Question: If I press 'Send ' without choosing a file, it'll say "No file selected." in a little Bootstrap warning alert but it seems to break all future alerts like file uploaded or file already exists on disk.
If I make an error alert like file already on disk, it'll work and won't break future alerts (meaning it won't stop alerts that popup in the future from showing).
So, why is the "No file selected" alert breaking other alerts?
In this clip, you can see me trying to make more than one of that alert but it just doesn't want to.

Here is my ejs file:
'''
<!DOCTYPE html>
<html lang="en">
<head>
<meta charset="utf-8">
<meta name="viewport" content="width=device-width, initial-scale=1">
<title>Androp</title>
<link href="https://cdn.jsdelivr.net/npm/bootstrap@5.2.0/dist/css/bootstrap.min.css" rel="stylesheet"
integrity="sha384-gH2yIJqKdNHPEq0n4Mqa/HGKIhSkIHeL5AyhkYV8i59U5AR6csBvApHHNl/vI1Bx" crossorigin="anonymous">
</head>
<body>
<div class="container-fluid">
<p>
<h1>Androp - Send to [...] MBP</h1>
</p>
<div class="input-group mb-3">
<button class="btn btn-outline-primary" type="button" onclick="send()">Send </button>
<input type="file" class="form-control" id="fileSelector">
</div>
<div id="alerts"></div>
<div class="text-center">
<div id="spinny" class="spinner-border" style="width: 3rem; height: 3rem; visibility: hidden;"></div>
</div>
</div>
<script src="/socket.io/socket.io.js"></script>
<script>
const socket = io()
const engine = socket.io.engine
let maxSize = 0
let sending = false
socket.on("disconnect", (reason) => {
alert('Disconnected from laptop! Check your internet or refresh the page. (${reason})', "warning")
})
engine.on("close", reason => {
console.log(reason)
})
socket.emit("getMaxSize", (size) => {
return maxSize = size
})
const alert = (message, type) => {
const wrapper = document.createElement('div')
wrapper.innerHTML = [
'<div class="alert alert-${type} fade show" role="alert">',
' <div>${message}</div>',
'</div>'
].join('')
document.getElementById("alerts").append(wrapper)
return bootstrap.Alert.getOrCreateInstance(wrapper)
}
function send() {
if (sending) {
return false
}
sending = true
const file = document.getElementById("fileSelector").files[0] || false
function close(alert) {
setTimeout(() => {
alert.close()
}, 3500)
}
if (!file) { return close(alert("No files to upload.", "warning")) }
if (file.size >= maxSize) { return close(alert('File is bigger than ${Math.round(maxSize / (1024 ** 2))} MB', "danger")) }
document.getElementById("spinny").style.visibility = 'visible'
socket.timeout(10000).emit("upload", file, file.name, file.size, (err, status) => {
if(err) {
return close(alert("Could not contact laptop within 10s, laptop might be in sleep mode. ", "warning"))
}
document.getElementById("spinny").style.visibility = 'hidden'
sending = false
return close(alert(status.message, status.success ? "success" : "danger"))
})
}
</script>
<script src="https://cdn.jsdelivr.net/npm/bootstrap@5.2.0/dist/js/bootstrap.bundle.min.js"
integrity="sha384-A3rJD856KowSb7dwlZdYEkO39Gagi7vIsF0jrRAoQmDKKtQBHUuLZ9AsSv4jD4Xa"
crossorigin="anonymous"></script>
<script src="https://cdn.jsdelivr.net/npm/@popperjs/core@2.11.5/dist/umd/popper.min.js"
integrity="sha384-Xe+8cL9oJa6tN/veChSP7q+mnSPaj5Bcu9mPX5F5xIGE0DVittaqT5lorf0EI7Vk"
crossorigin="anonymous"></script>
<script src="https://cdn.jsdelivr.net/npm/bootstrap@5.2.0/dist/js/bootstrap.min.js"
integrity="sha384-ODmDIVzN+pFdexxHEHFBQH3/9/vQ9uori45z4JjnFsRydbmQbmL5t1tQ0culUzyK"
crossorigin="anonymous"></script>
</body>
</html>
'''
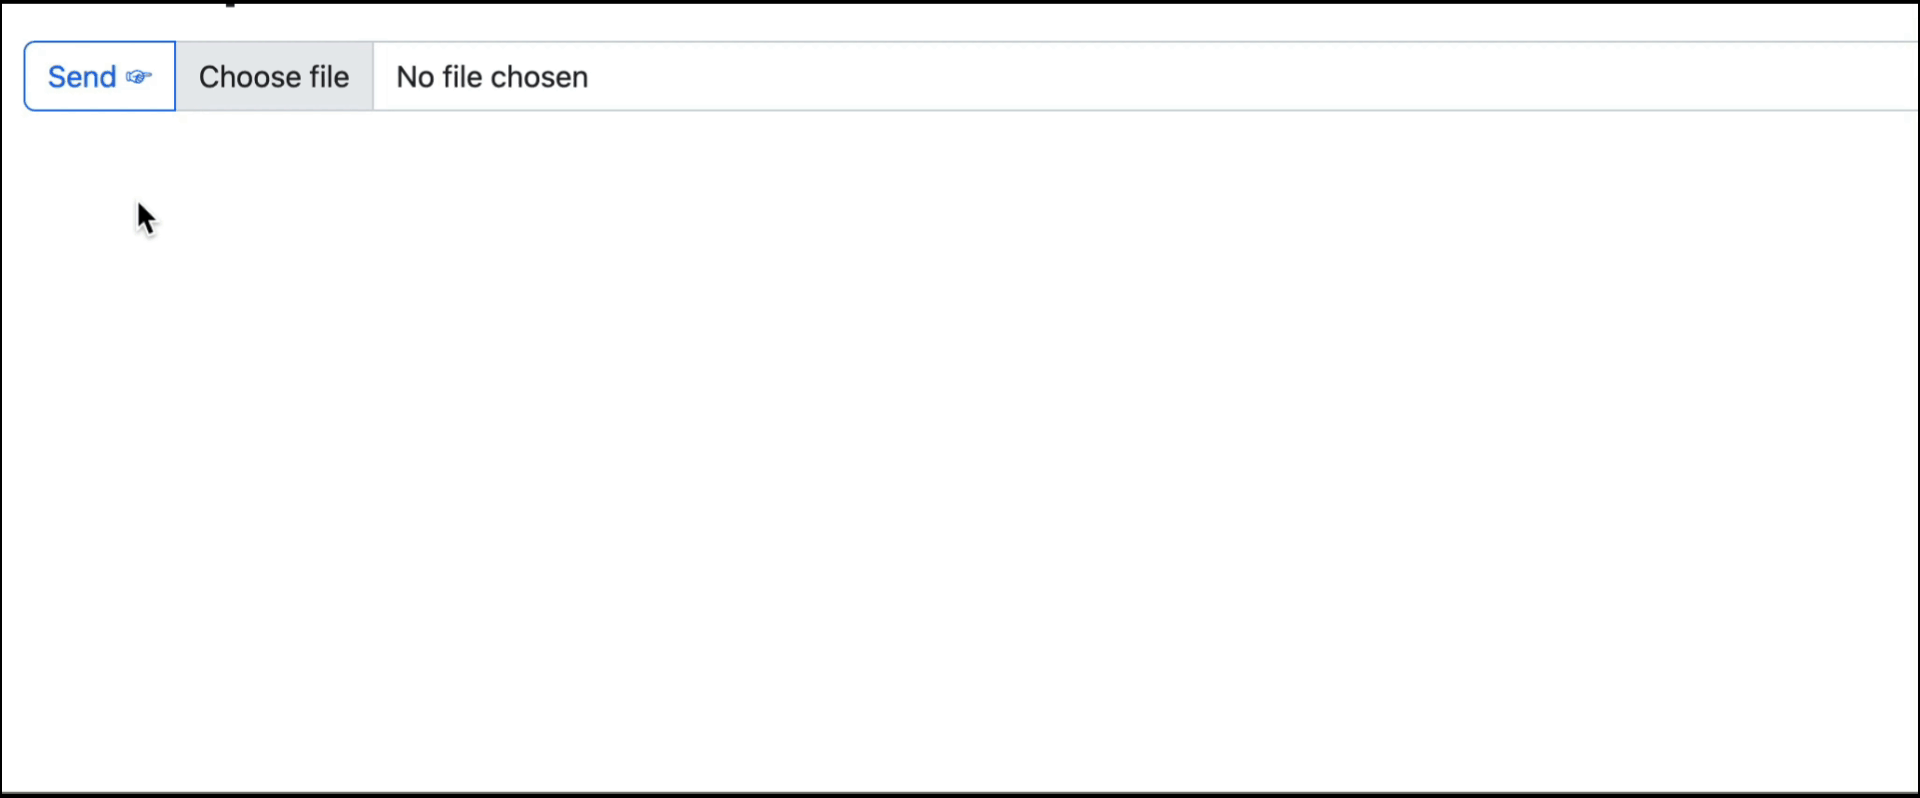
Answer: You should move the flag 'sending = true' when you actually plan to send after validation. I would also place 'sending = false' right when callback returns, even if 'err'
'''
<!DOCTYPE html>
<html lang="en">
<head>
<meta charset="utf-8">
<meta name="viewport" content="width=device-width, initial-scale=1">
<title>Androp</title>
<link href="https://cdn.jsdelivr.net/npm/bootstrap@5.2.0/dist/css/bootstrap.min.css" rel="stylesheet" integrity="sha384-gH2yIJqKdNHPEq0n4Mqa/HGKIhSkIHeL5AyhkYV8i59U5AR6csBvApHHNl/vI1Bx" crossorigin="anonymous">
</head>
<body>
<div class="container-fluid">
<p>
<h1>Androp - Send to [...] MBP</h1>
</p>
<div class="input-group mb-3">
<button class="btn btn-outline-primary" type="button" onclick="send()">Send </button>
<input type="file" class="form-control" id="fileSelector">
</div>
<div id="alerts"></div>
<div class="text-center">
<div id="spinny" class="spinner-border" style="width: 3rem; height: 3rem; visibility: hidden;"></div>
</div>
</div>
<script src="https://cdn.socket.io/4.5.0/socket.io.min.js" integrity="sha384-7EyYLQZgWBi67fBtVxw60/OWl1kjsfrPFcaU0pp0nAh+i8FD068QogUvg85Ewy1k" crossorigin="anonymous"></script>
<script>
const socket = io()
const engine = socket.io.engine
let maxSize = 0
let sending = false
socket.on("disconnect", (reason) => {
alert('Disconnected from laptop! Check your internet or refresh the page. (${reason})', "warning")
})
engine.on("close", reason => {
console.log(reason)
})
socket.emit("getMaxSize", (size) => {
return maxSize = size
})
const alert = (message, type) => {
const wrapper = document.createElement('div')
wrapper.innerHTML = [
'<div class="alert alert-${type} fade show" role="alert">',
' <div>${message}</div>',
'</div>'
].join('')
document.getElementById("alerts").append(wrapper)
return bootstrap.Alert.getOrCreateInstance(wrapper)
}
function send() {
if (sending) {
return false
}
const file = document.getElementById("fileSelector").files[0] || false
function close(alert) {
setTimeout(() => {
alert.close()
}, 3500)
}
if (!file) {
return close(alert("No files to upload.", "warning"))
}
if (file.size >= maxSize) {
return close(alert('File is bigger than ${Math.round(maxSize / (1024 ** 2))} MB', "danger"))
}
sending = true
document.getElementById("spinny").style.visibility = 'visible'
socket.timeout(10000).emit("upload", file, file.name, file.size, (err, status) => {
if (err) {
return close(alert("Could not contact laptop within 10s, laptop might be in sleep mode. ", "warning"))
}
document.getElementById("spinny").style.visibility = 'hidden'
sending = false
return close(alert(status.message, status.success ? "success" : "danger"))
})
}
</script>
<script src="https://cdn.jsdelivr.net/npm/bootstrap@5.2.0/dist/js/bootstrap.bundle.min.js" integrity="sha384-A3rJD856KowSb7dwlZdYEkO39Gagi7vIsF0jrRAoQmDKKtQBHUuLZ9AsSv4jD4Xa" crossorigin="anonymous"></script>
</body>
</html>
'''